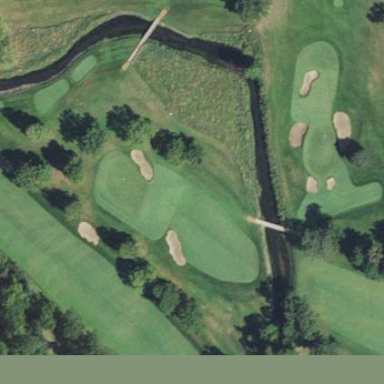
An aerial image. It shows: Well-maintained grassy area designated for golfing. It is mown fairway used for the sport of golf.